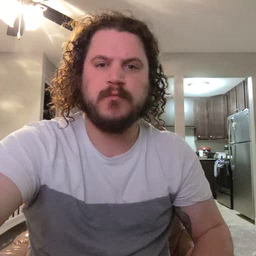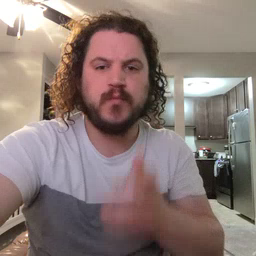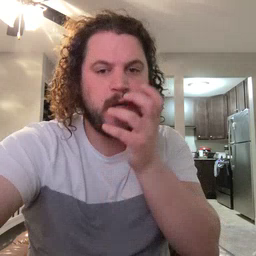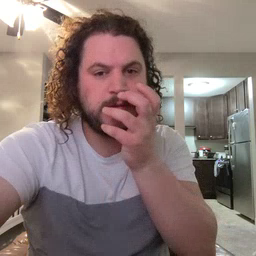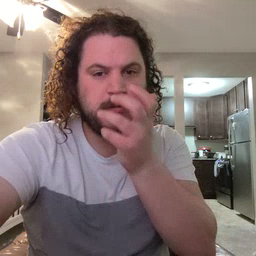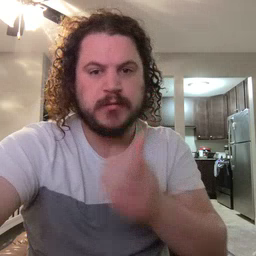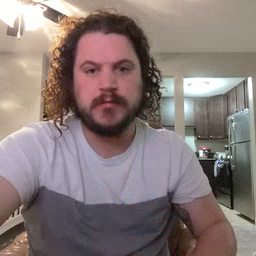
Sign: grass